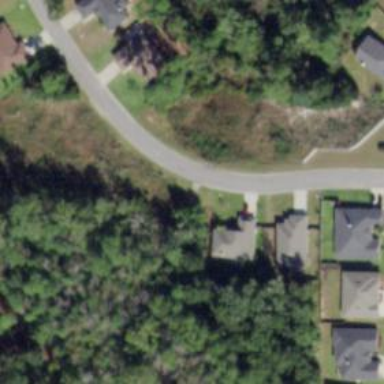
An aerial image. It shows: Residential road.